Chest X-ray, AP view. Patient: 77 years old, sex M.
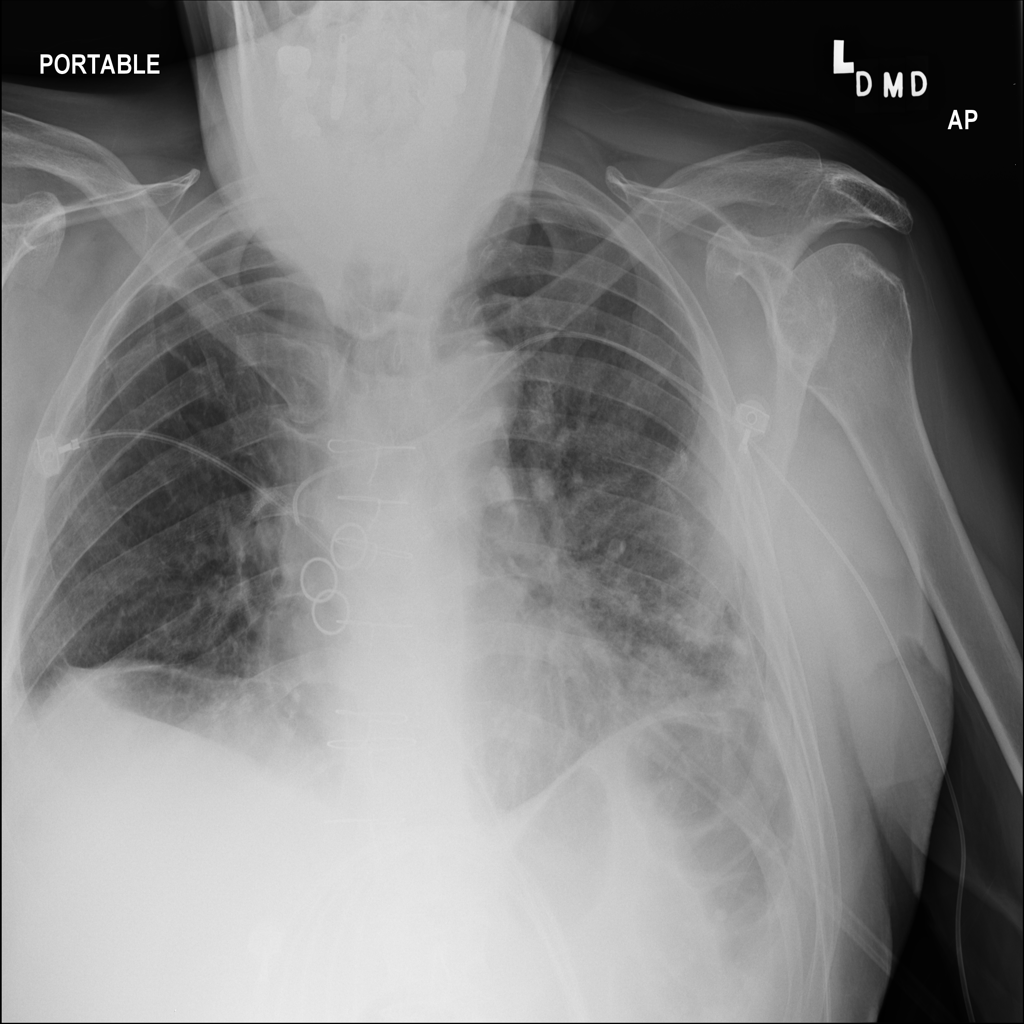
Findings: No Finding